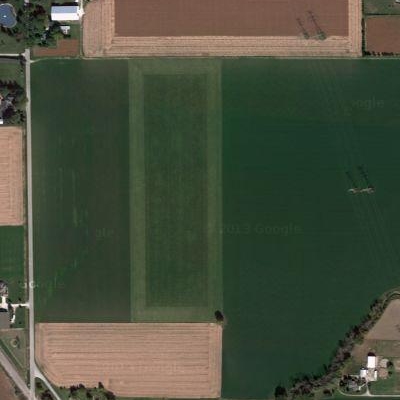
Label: Field